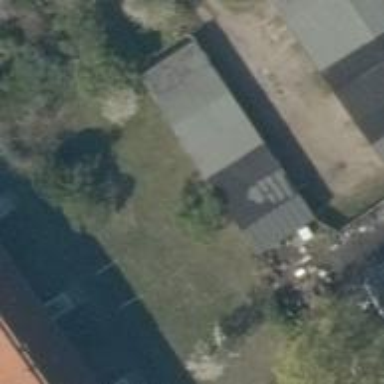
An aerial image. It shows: Group of garages.